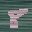
Label: 8